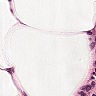
Metastatic tissue present: no